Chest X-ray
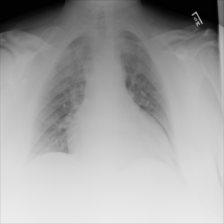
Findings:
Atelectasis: negative
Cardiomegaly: negative
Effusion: negative
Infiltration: negative
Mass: negative
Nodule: negative
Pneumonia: negative
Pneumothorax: negative
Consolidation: negative
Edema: negative
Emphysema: negative
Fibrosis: negative
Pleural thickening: negative
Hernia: negative